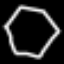
Label: octagon